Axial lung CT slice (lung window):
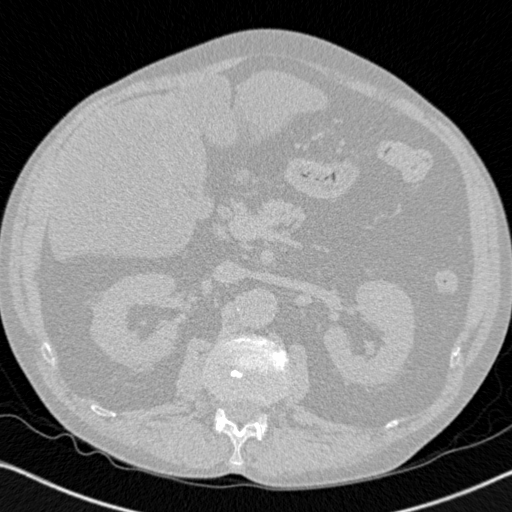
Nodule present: no